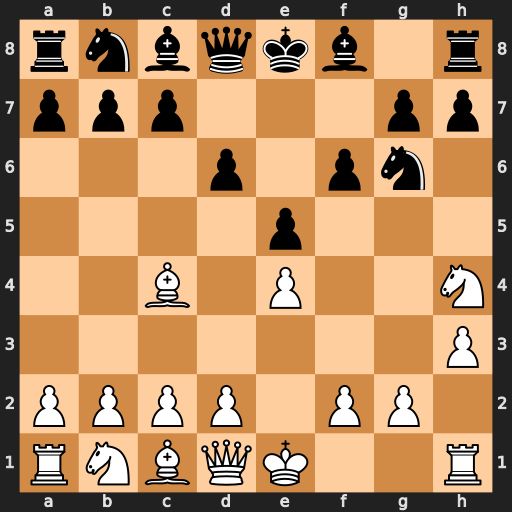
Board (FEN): rnbqkb1r/ppp3pp/3p1pn1/4p3/2B1P2N/7P/PPPP1PP1/RNBQK2R
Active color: w
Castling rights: KQkq
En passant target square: -
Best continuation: Qh5